Question: I produced a plot with the standard R base function PLOT. 'plot(dataframe)' This plot looks like this:

Now i want to make the same plot with GGplot2. But everything i tried failed so far.
My dataframe looks like this:
'''
structure(list(tRap_pear = c(0.0350096175177328, 0.234255507711743,
0.23714999195134, 0.185536020521134, 0.191585098617356, 0.201402054387186,
0.220911538536031, 0.216072802572045, 0.132247101763063, 0.172753098431029
), Beeml_pear = c(0.179209909971615, 0.79129167285928, 0.856908302056589,
0.729078080521886, 0.709346164378725, 0.669599784720647, 0.585348196746785,
0.639355942917055, 0.544909349368496, 0.794652394149651), Mash_spear = c(0.158648548431316,
0.53887352819363, 0.457888265527408, 0.563127988391531, 0.535626487998822,
0.339363025936821, 0.347487640634066, 0.446668310403948, 0.327120869232769,
0.597005214316607), tRap_spear = c(0.0401250136715237, 0.511012317625831,
0.328979081566789, 0.518148084654934, 0.469847452665152, 0.264057161482016,
0.312517231623128, 0.430052514388429, 0.338233671643239, 0.417881662695103
), Beeml_spear = c(0.0961259035034072, 0.70273493789764, 0.466746274696884,
0.817805518009015, 0.722756585905275, 0.407861493627591, 0.423745193368859,
0.534971415799068, 0.519199516553983, 0.748709415442623), Mash_pear2080 = c(0.823944540480775,
0.816630852343513, 0.81134728399675, 0.801065036203532, 0.799630945085954,
0.799195606444727, 0.798637867344115, 0.798478922129054, 0.798090734787886,
0.797673368802285), Mash_spear2080 = c(0.687131069446869, 0.704882483221722,
0.696045373880582, 0.716722524407137, 0.74354480616146, 0.684047794911021,
0.718132260792985, 0.639437653298423, 0.671605390101442, 0.670239912705399
)), .Names = c("tRap_pear", "Beeml_pear", "Mash_spear", "tRap_spear",
"Beeml_spear", "Mash_pear2080", "Mash_spear2080"), row.names = c("Aft1",
"Alx3_3418.2", "Alx4_1744.1", "Arid3a_3875.1_v1_primary", "Arid3a_3875.1_v2_primary",
"Arid3a_3875.2_v1_primary", "Arid3a_3875.2_v2_primary", "Arid5a_3770.2_v1_primary",
"Arid5a_3770.2_v2_primary", "Aro80"), class = "data.frame")
'''
I know its something with the facets of GGPlot but how to correctly implement this still remains a question to me.
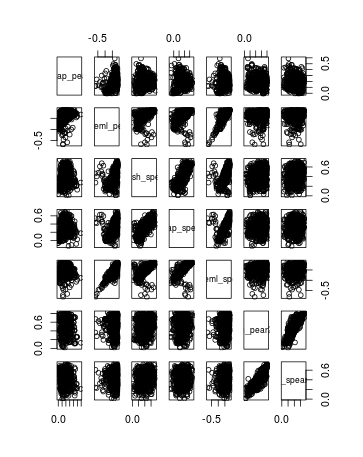
Answer: To get similar plot to 'plotmatrix()' in ggplot2 package but with names on the diagonal, first, you need to reshape from wide format to long format.
This code (made by @Arun) makes all combinations of variable names (with 'expand.grid()') and then you put all data for each combination in one long data frame.
'''
combs <- expand.grid(names(dataframe), names(dataframe))
out <- do.call(rbind, apply(combs, 1, function(x) {
tt <- dataframe[, x]; names(tt) <- c("V1", "V2")
tt <- cbind(tt, id1 = x[1], id2 = x[2])
}))
'''
Next, make new data frame for texts - position of labels are calculated as mean value for each variable. Position is calculated to put label in middle of data range.
'''
library(plyr)
df.text=ddply(out[out$id1==out$id2,],.(id1,id2),summarise,
pos=max(V1)-(max(V1)-min(V1))/2)
'''
Now, replace those values were both variables are the same with NA (data on diagonals). This should be done after text data frame is made.
'''
out[out$id1==out$id2,c("V1","V2")]<-NA
'''
Now plot your data and use both variable ids for facetting and with 'geom_text()' add texts to diagonals.
'''
ggplot(data = out, aes(x = V2, y = V1)) + geom_point() +
facet_grid(id1 ~ id2,scales="free")+
geom_text(data=df.text,aes(pos,pos,label=id1))
'''